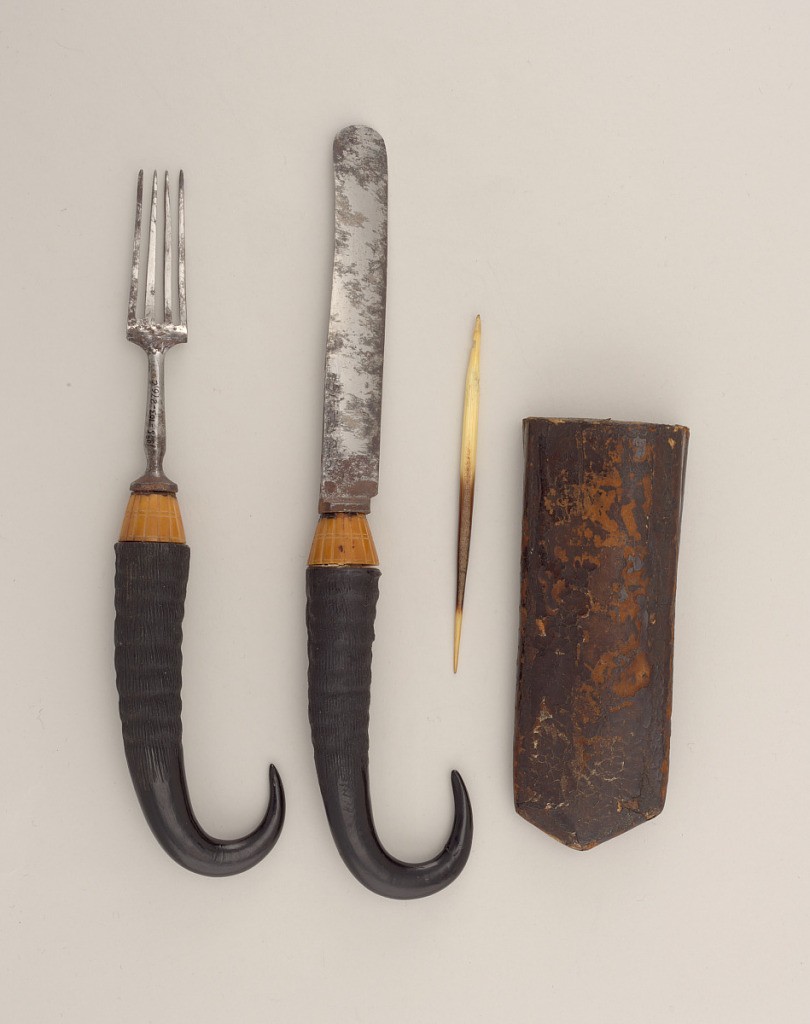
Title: Toothpick
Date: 19th century
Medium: Horn or porcupine
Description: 1985-103-276-a: Flat paper case for five implements covered with s...;     1985-103-276-b: Straight-sided blade with rounded ends, rounded bo...;     1985-103-276-c: Four tined fork, waisted shoulder, baluster-shaped...;     1985-103-276-d: Toothpick tapering towards both ends.50